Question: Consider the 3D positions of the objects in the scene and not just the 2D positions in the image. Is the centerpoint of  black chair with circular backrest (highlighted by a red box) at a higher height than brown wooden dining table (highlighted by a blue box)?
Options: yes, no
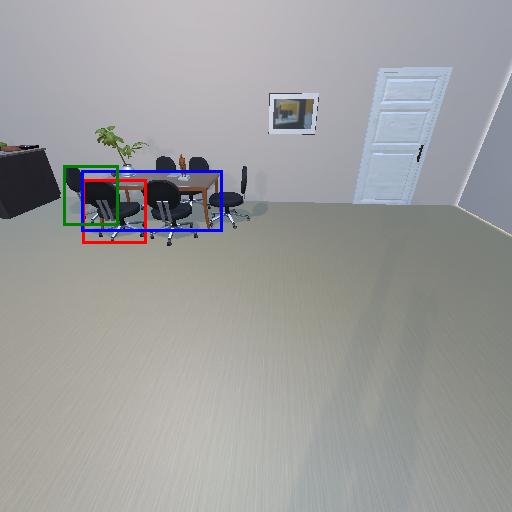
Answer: yes